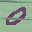
Label: 0